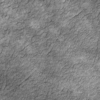
Label: not_dusty